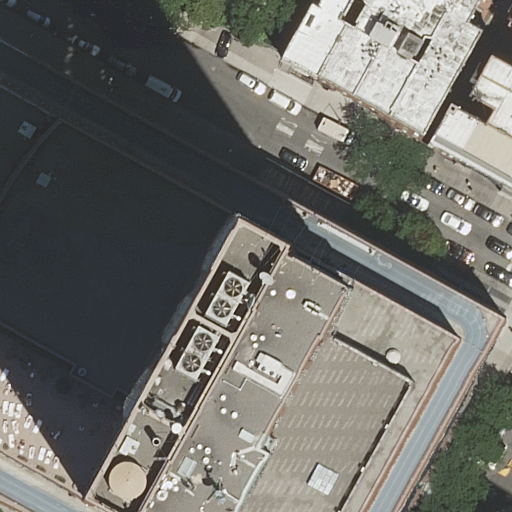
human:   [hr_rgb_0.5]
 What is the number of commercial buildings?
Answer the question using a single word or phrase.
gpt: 0

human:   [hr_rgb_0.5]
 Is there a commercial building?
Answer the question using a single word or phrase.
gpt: no

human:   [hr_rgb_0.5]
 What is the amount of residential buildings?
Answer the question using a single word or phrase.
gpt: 7

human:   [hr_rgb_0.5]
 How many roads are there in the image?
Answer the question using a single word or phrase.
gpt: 2

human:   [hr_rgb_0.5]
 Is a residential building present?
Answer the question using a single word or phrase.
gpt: yes

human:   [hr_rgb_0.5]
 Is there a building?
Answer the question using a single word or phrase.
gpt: yes

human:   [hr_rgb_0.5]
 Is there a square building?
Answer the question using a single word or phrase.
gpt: no

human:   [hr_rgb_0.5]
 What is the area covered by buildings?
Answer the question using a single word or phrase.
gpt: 7383m2

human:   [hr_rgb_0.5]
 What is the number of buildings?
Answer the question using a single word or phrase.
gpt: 7

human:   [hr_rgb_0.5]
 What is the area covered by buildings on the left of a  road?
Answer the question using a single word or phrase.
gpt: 790m2

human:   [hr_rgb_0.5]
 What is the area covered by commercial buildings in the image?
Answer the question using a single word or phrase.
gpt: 0m2

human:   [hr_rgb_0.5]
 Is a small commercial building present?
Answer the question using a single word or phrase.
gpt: no

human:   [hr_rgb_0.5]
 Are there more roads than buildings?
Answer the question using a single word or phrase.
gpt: no

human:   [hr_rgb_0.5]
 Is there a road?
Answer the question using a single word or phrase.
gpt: yes

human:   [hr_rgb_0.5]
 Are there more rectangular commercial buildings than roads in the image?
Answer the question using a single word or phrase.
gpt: no

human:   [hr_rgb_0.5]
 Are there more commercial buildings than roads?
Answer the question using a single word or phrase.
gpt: no

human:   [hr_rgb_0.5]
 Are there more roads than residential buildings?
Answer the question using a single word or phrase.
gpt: no

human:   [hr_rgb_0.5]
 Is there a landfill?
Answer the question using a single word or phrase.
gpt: no

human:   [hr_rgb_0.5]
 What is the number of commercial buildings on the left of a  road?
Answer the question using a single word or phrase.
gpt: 0

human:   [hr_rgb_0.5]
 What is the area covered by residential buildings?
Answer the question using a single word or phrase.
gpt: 7383m2

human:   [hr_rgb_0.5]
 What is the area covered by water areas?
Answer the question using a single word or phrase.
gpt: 0m2

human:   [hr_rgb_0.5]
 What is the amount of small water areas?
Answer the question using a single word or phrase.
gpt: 0

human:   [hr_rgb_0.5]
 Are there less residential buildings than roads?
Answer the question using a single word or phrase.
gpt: no

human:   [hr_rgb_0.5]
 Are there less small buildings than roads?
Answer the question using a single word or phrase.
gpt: no

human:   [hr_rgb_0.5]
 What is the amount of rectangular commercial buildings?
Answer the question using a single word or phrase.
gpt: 0

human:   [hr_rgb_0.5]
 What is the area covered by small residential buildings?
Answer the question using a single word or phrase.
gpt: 80m2

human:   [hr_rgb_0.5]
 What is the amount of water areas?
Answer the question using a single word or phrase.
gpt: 0

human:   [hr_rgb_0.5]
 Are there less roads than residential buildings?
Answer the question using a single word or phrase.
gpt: yes

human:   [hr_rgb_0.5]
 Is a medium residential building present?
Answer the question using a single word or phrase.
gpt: yes

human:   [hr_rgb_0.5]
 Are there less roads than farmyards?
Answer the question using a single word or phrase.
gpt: no

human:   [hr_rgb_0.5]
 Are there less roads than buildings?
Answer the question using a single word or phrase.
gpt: yes

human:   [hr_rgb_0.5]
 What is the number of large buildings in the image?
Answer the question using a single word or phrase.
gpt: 2

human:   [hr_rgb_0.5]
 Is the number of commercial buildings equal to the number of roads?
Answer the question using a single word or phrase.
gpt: no

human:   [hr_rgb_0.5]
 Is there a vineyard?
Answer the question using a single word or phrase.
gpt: no

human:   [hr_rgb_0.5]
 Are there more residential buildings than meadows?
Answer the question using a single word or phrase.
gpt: yes

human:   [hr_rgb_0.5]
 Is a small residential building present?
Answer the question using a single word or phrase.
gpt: yes

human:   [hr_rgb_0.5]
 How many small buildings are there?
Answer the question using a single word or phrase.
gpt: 2

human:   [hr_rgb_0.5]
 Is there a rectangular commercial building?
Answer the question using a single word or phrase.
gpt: no

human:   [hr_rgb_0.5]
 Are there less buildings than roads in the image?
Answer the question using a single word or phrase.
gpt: no

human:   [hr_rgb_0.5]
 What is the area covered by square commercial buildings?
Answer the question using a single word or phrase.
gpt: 0m2

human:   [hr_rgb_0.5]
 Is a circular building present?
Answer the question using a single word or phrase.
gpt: no

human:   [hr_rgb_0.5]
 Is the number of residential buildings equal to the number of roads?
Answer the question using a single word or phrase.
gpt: no

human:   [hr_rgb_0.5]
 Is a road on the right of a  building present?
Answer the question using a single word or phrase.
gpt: yes

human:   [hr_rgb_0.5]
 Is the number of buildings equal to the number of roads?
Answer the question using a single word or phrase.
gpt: no

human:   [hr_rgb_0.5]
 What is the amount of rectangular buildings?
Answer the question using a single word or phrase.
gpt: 5

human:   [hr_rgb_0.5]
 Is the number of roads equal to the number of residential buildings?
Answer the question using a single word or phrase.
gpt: no

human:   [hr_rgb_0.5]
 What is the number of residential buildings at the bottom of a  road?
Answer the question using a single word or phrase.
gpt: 0

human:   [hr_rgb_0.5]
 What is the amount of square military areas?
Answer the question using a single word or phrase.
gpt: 0

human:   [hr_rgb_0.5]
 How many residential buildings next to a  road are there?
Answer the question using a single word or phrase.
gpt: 7

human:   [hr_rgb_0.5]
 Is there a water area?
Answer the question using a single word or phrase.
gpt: no

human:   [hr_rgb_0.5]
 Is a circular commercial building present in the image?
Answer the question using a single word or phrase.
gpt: no

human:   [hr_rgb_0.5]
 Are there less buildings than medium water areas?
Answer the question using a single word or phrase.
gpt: no

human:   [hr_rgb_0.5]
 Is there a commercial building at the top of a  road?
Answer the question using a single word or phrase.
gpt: no

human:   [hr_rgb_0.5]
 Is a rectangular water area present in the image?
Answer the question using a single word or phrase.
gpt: no

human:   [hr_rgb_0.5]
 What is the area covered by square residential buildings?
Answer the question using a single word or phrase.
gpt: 0m2

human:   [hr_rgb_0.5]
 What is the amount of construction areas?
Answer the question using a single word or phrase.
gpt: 0

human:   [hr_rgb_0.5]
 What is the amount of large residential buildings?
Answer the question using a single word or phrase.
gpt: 2

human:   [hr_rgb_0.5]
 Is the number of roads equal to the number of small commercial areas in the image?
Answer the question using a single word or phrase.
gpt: no

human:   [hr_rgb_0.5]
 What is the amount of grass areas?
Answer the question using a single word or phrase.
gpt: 0

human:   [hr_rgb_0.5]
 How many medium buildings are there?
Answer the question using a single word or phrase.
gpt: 3

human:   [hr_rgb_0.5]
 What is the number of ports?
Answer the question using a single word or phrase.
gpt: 0

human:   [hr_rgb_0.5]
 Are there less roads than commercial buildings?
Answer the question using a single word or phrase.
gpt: no

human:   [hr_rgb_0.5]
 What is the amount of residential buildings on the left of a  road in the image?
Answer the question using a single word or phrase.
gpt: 3

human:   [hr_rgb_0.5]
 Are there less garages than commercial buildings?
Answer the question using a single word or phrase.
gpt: no